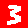
Digit: 3